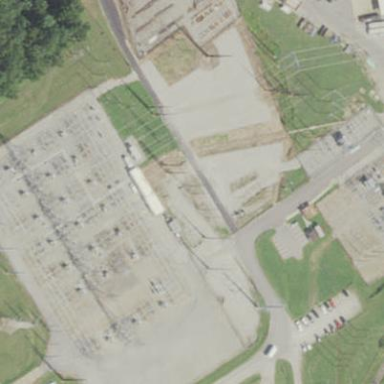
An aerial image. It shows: Power substation with transmission level designation. It is enclosed by fence.